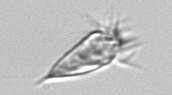
Label: Paratontonia_gracillima